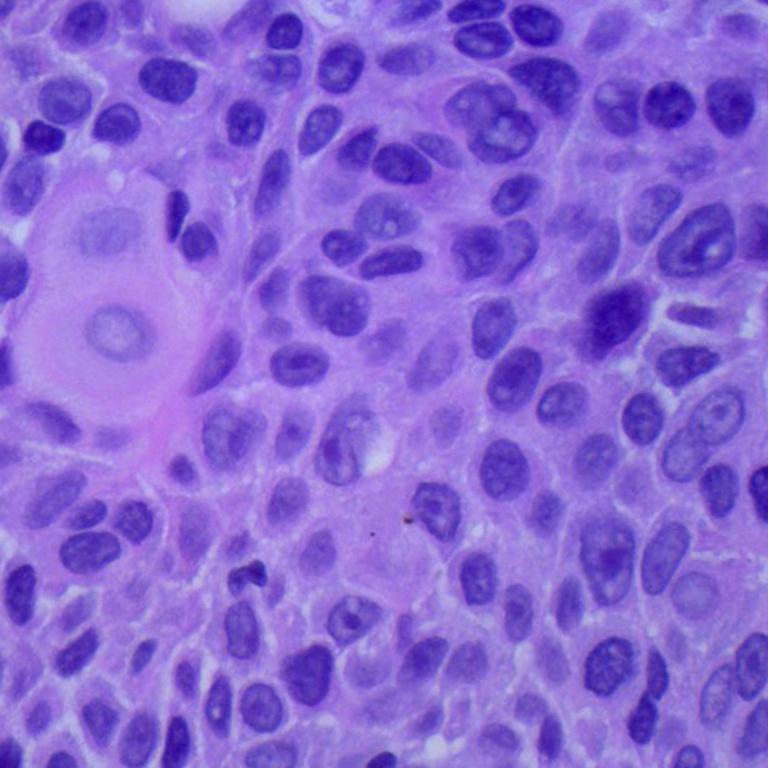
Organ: lung
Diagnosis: squamous carcinomas